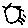
Label: sun